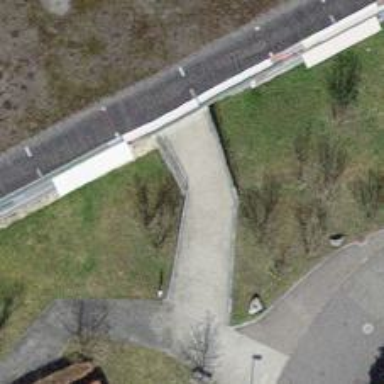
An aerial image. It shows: Concrete path with excellent trail visibility.